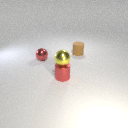
small brown rubber cylinder to the right of small red metal sphere